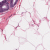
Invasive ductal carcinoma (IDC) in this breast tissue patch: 0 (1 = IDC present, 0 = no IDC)